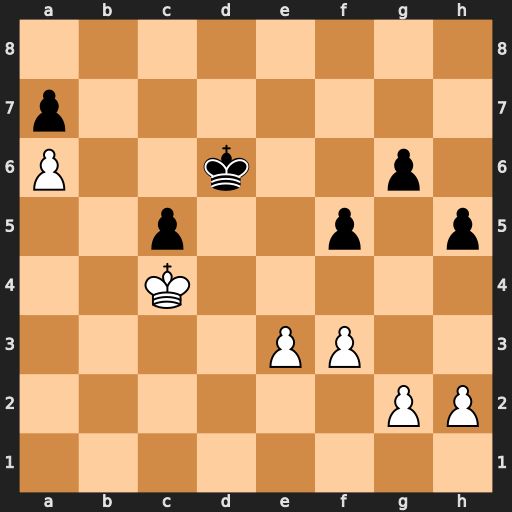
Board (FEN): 8/p7/P2k2p1/2p2p1p/2K5/4PP2/6PP/8
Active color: w
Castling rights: -
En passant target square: -
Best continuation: h4 Kc6 e4